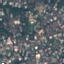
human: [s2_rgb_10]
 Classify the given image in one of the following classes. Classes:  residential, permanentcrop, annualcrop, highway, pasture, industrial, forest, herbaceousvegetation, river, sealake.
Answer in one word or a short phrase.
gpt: Residential